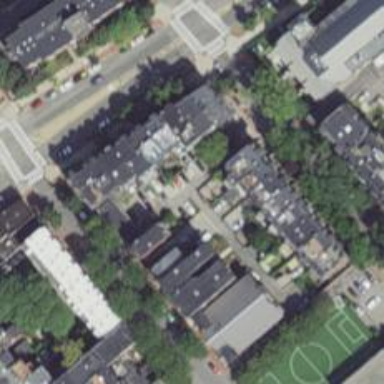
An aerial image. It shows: Alley classified as service road.